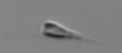
Label: Calciopappus